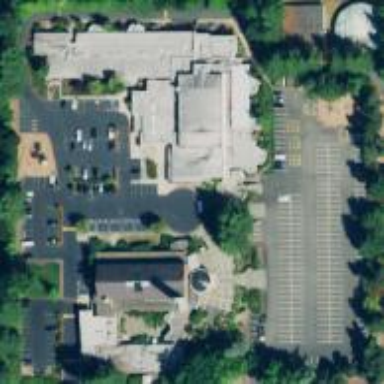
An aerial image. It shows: School.